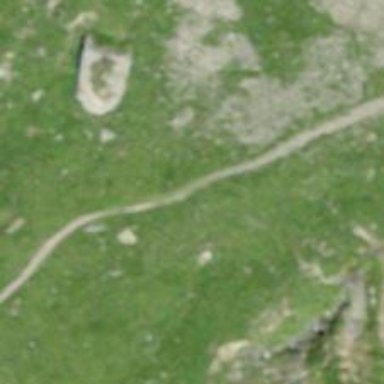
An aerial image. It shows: Ground path.